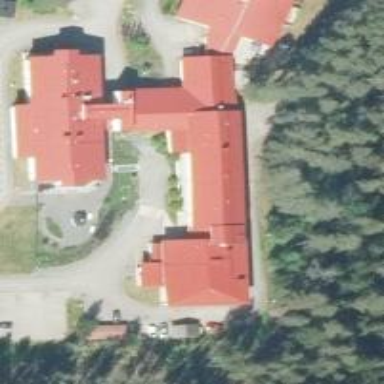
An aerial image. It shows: Clinic.